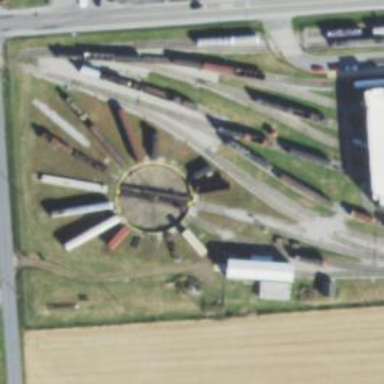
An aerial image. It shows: Preserved rail yard with railway tracks.